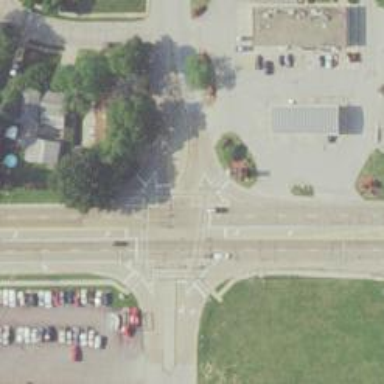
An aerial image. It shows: Crossing on the road with line markings.